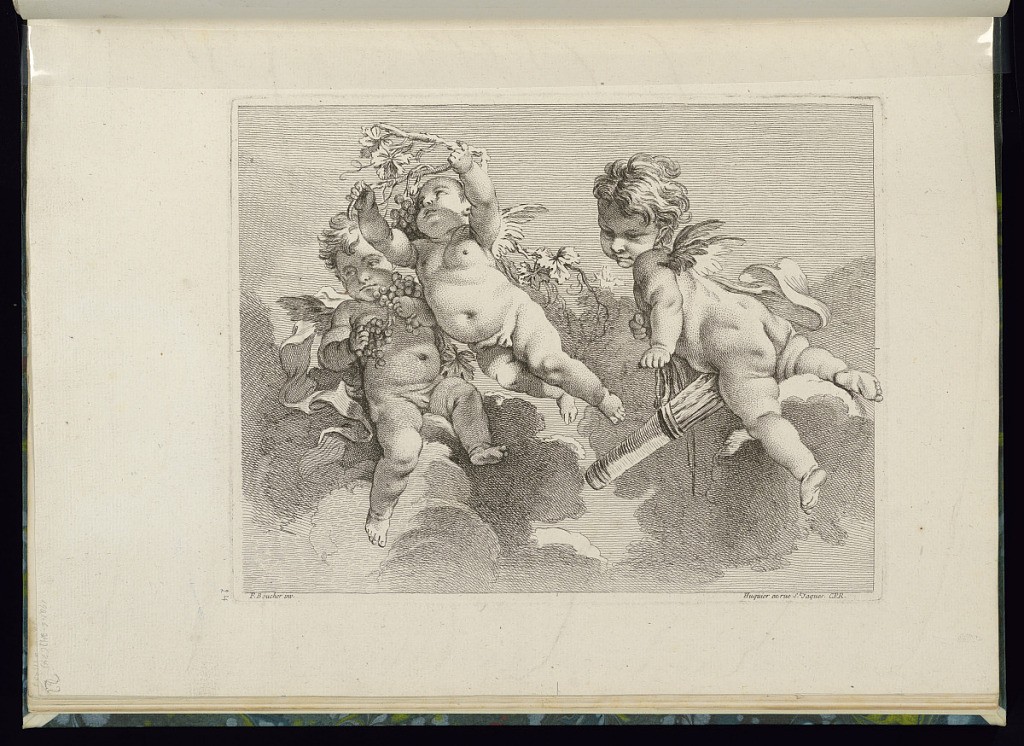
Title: Three Putti
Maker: François Boucher, French, 1703–1770
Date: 1738–49
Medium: Etching on laid paper
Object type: Print
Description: Three putti flying in the clouds. The one to the right holds a quiver of arrows, the other two hold grapes and vine leaves. The plate is signed.